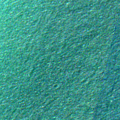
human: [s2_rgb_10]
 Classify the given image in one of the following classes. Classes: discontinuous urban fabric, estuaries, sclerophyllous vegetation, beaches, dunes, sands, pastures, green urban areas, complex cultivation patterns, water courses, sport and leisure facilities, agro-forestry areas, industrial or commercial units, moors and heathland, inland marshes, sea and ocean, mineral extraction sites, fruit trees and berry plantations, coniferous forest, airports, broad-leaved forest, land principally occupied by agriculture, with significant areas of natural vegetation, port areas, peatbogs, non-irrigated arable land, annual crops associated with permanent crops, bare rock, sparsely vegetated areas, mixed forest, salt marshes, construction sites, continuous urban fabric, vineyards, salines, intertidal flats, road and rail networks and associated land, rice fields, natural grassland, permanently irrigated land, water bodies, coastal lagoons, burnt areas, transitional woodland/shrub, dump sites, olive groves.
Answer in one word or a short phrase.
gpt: sea and ocean